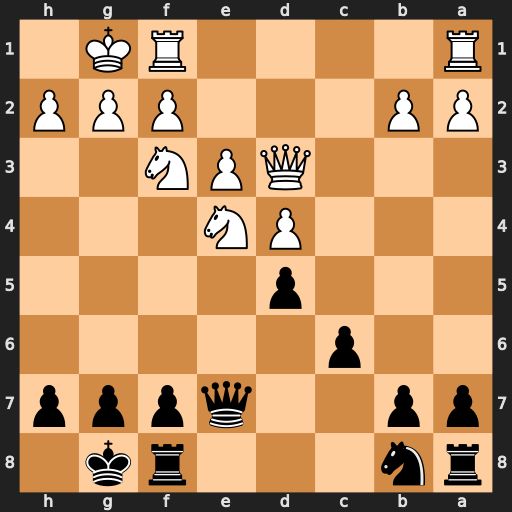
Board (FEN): rn3rk1/pp2qppp/2p5/3p4/3PN3/3QPN2/PP3PPP/R4RK1
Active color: b
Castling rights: -
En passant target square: -
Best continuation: dxe4 Qa3 Qxa3